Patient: sex F, age 68
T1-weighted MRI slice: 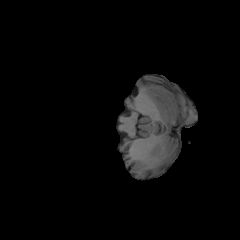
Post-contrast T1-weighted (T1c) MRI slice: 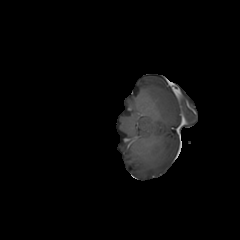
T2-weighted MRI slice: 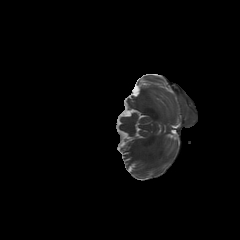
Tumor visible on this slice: no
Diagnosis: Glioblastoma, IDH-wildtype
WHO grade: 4